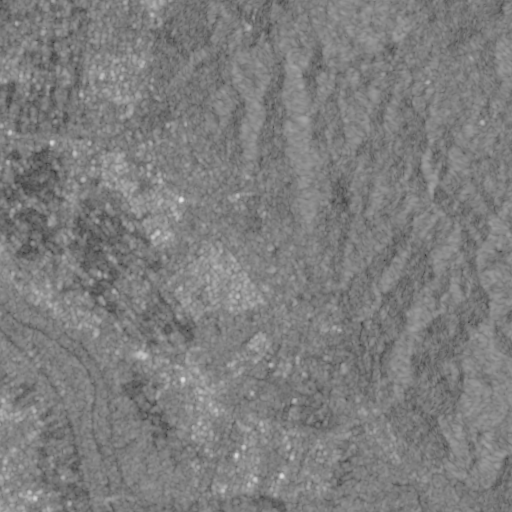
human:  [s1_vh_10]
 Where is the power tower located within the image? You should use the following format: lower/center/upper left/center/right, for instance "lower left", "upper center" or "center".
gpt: The power tower is located in the right of the image.
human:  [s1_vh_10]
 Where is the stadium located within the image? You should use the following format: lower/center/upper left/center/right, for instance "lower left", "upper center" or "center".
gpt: The stadium is located in the center of the image.
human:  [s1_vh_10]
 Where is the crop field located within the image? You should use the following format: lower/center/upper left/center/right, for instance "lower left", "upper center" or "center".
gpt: There is no crop field in the image.

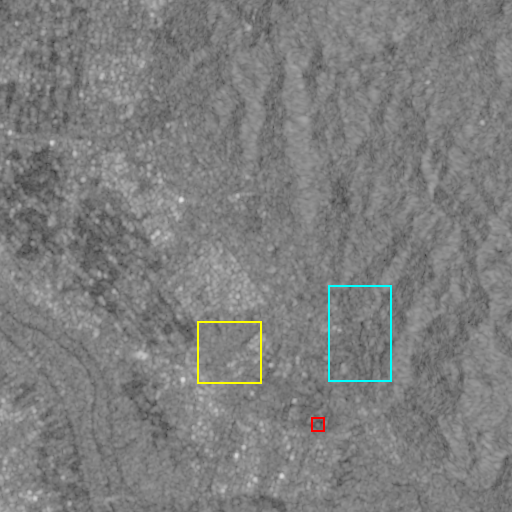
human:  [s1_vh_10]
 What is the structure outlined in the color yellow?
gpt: The structure outlined in yellow is a crop field.
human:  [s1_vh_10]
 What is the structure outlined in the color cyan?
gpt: The structure outlined in cyan is a park.
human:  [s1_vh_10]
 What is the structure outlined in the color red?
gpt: The structure outlined in red is a parking lot.
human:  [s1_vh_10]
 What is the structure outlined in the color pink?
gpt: There is no pink outline.